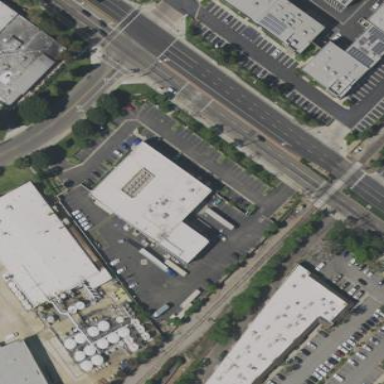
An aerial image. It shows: Commercial building.